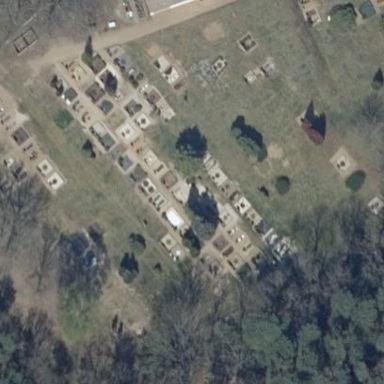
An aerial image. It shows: Cemetery.